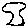
Label: tree